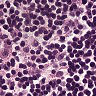
Metastatic tissue present: no